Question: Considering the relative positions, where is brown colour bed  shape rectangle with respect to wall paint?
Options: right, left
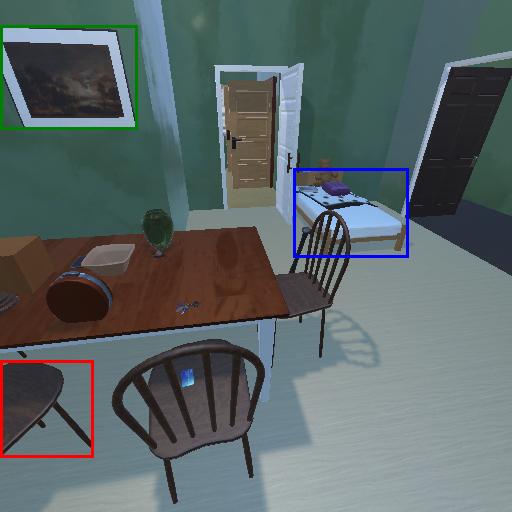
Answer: right